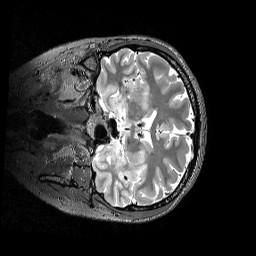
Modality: T2w
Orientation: coronal
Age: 32
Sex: female
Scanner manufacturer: siemens
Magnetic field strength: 3 T
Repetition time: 3.2 s
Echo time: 0.565 s